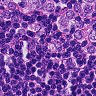
Metastatic tissue present: yes